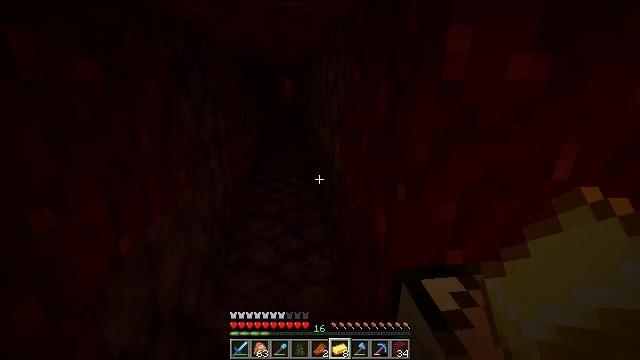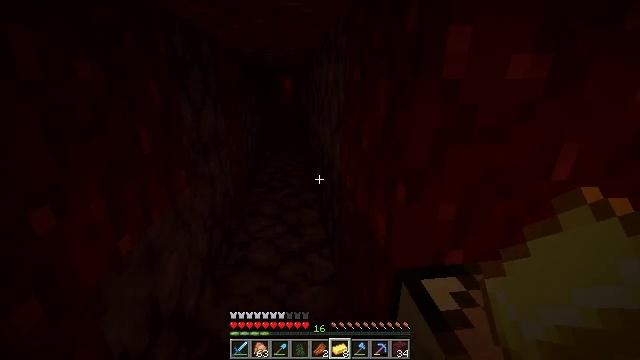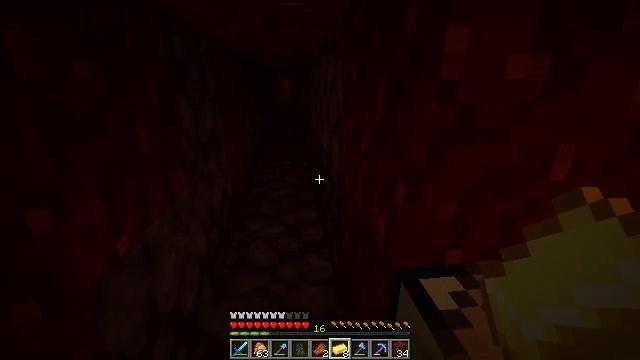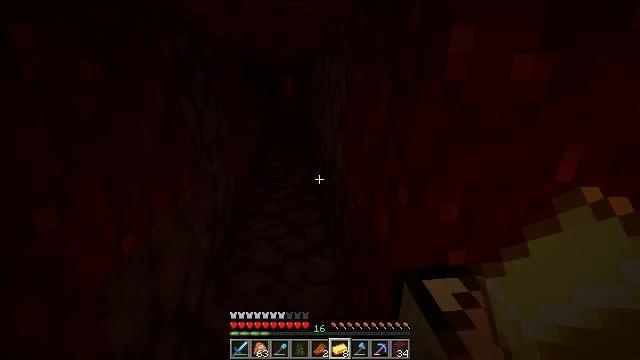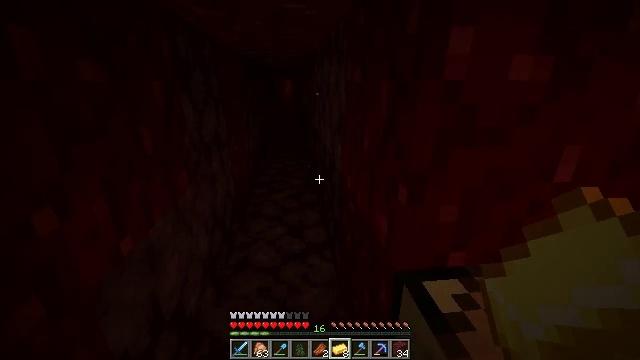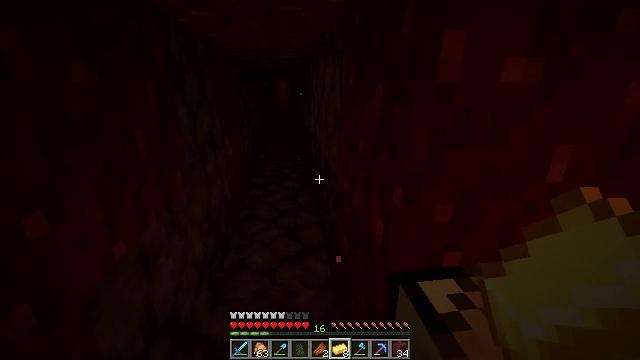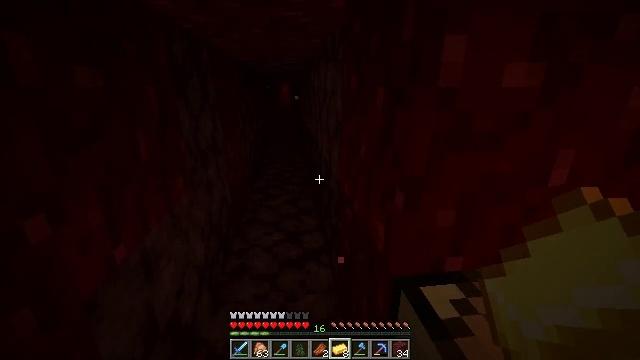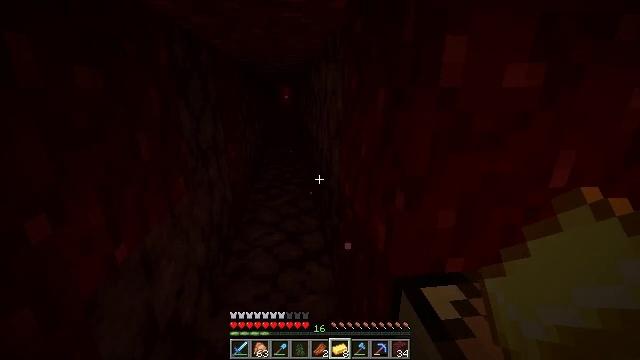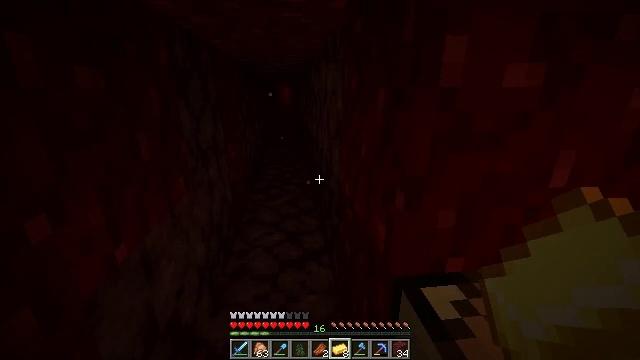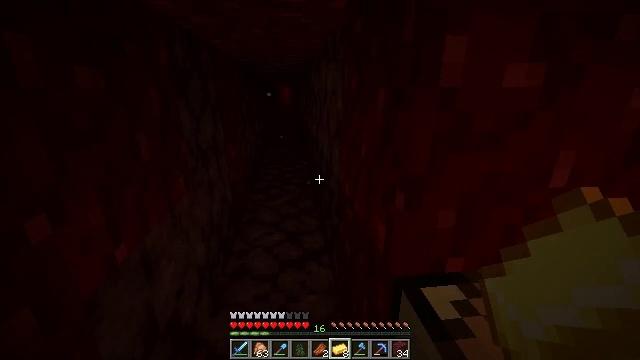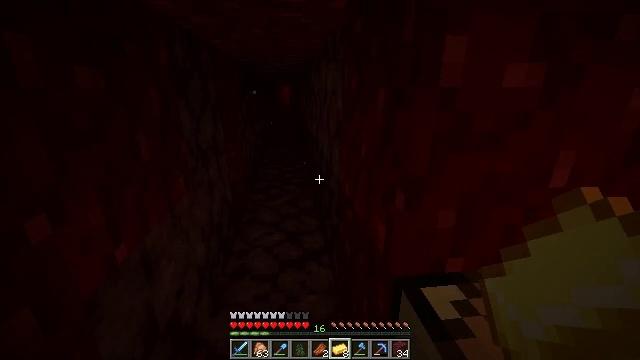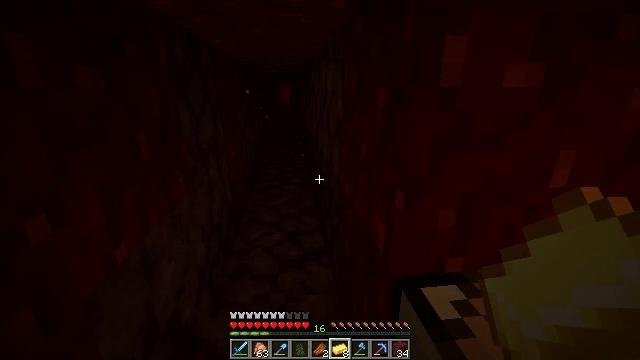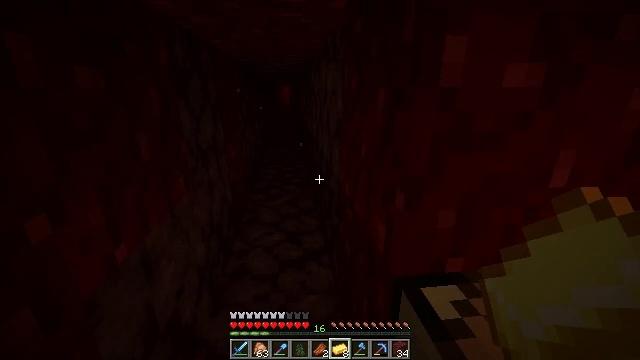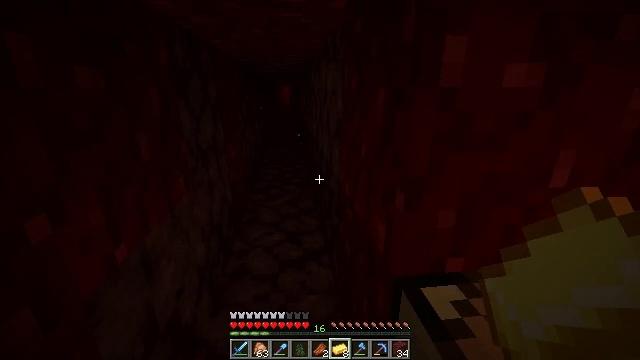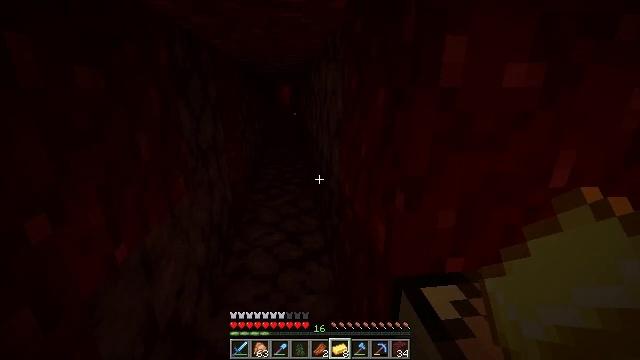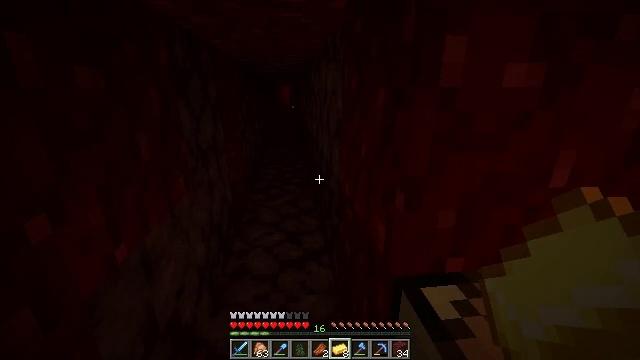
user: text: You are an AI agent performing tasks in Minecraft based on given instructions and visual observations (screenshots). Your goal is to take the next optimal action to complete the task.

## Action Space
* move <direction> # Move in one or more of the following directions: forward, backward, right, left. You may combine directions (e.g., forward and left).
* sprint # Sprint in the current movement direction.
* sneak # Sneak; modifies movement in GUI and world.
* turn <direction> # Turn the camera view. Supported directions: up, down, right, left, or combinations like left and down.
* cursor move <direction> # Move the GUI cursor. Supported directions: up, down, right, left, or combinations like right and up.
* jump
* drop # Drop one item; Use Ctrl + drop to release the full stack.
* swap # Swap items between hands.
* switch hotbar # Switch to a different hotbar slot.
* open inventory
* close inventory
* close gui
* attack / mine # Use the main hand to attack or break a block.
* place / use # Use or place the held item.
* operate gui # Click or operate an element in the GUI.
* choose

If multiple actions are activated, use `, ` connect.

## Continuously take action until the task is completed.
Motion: motion action
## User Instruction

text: Mine the nether wart block in the Nether.
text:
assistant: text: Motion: no_op
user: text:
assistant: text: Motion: no_op
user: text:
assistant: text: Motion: no_op
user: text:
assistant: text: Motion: no_op
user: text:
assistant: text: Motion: turn right
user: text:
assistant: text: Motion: no_op
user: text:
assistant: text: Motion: no_op
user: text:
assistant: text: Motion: no_op
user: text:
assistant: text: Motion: no_op
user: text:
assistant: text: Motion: no_op
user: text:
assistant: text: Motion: no_op
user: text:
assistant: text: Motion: no_op
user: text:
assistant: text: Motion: no_op
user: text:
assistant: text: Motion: no_op
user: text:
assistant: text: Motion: no_op
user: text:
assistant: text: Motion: no_op
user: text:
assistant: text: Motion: no_op
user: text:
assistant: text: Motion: no_op
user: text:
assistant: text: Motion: open inventory
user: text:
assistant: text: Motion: open inventory
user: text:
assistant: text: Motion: open inventory
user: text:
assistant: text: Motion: no_op
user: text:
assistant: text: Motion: no_op
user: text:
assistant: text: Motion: no_op
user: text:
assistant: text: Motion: no_op
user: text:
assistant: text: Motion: no_op
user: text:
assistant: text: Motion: no_op
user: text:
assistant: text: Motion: no_op
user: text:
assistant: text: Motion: no_op
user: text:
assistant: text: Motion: no_op